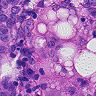
Metastatic tissue present: yes